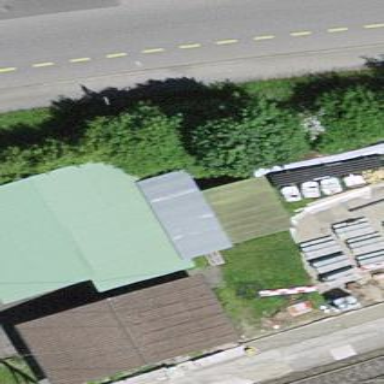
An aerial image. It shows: View of roof of building.